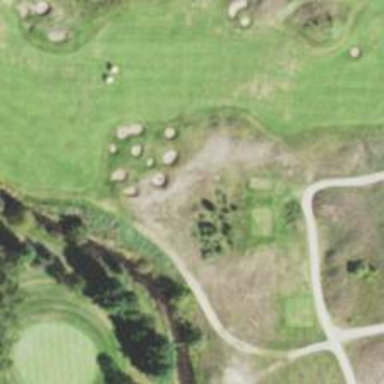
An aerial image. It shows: Service road designated as golf cart path.